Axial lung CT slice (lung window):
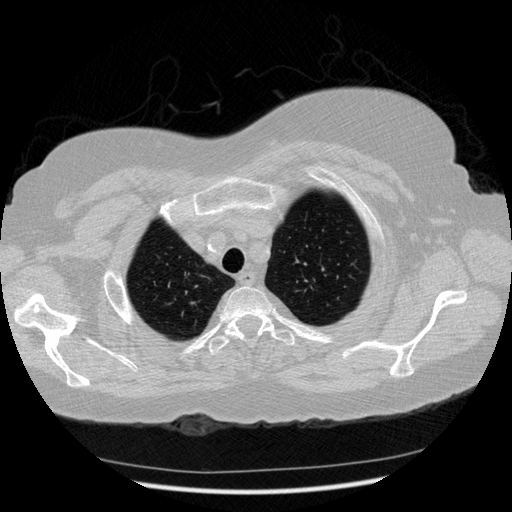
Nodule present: no